Interaction volume radius: 5 \u00c5
Interaction volume height: 25 \u00c5
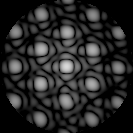
Disorder parameter: 0.1095